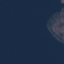
Land use / land cover class: SeaLake